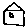
Label: house